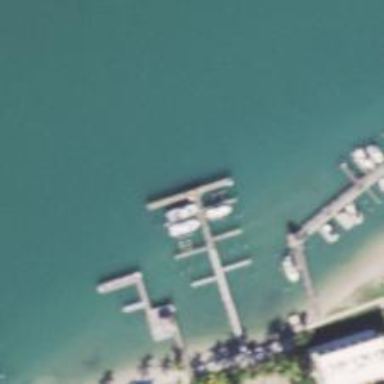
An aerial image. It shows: Man-made pier.